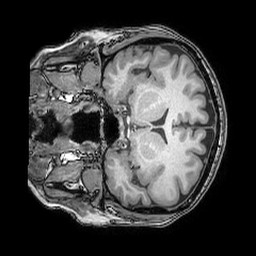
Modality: T1w
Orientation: coronal
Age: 44
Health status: ill
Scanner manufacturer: philips
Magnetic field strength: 3 T
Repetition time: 0.007 s
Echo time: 0.003501 s